Question: I'm trying to extract the cube from the image (looks like a square...). I've used canny and dilate to get the edges and remove the noise.
I'm not even sure if it is possible to get the square out in a robust way.
Advice appreciated!

Thanks.
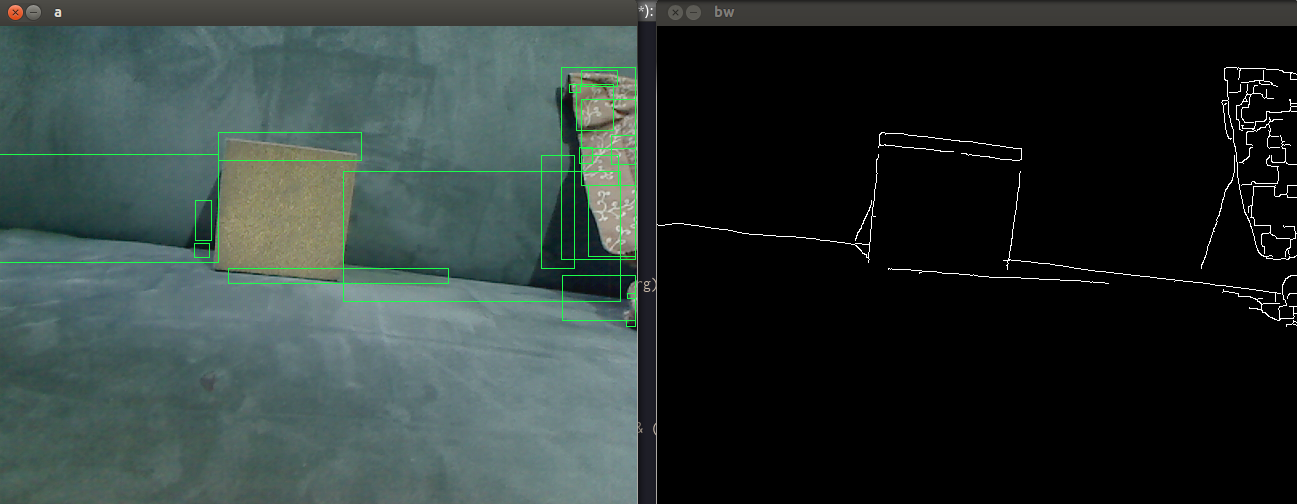
Answer: It's not excessively hard.
Sort all edges by direction. Look for a pair of edges in one direction with another pair 90 degrees rotated. Check for rough proximity. If so, they probably form a rectangle. Check the edge distances to pick the squares from the rectangles, and to discard small squares. Check if you have sufficiently large parts of the edge to be convinced the entire edge must exist. An edge might even be broken in 2. Check if the 4 edges now found delimit an area that is sufficiently uniform.
The last bit is a bit tricky. That's domain knowlegde. Could there be other objects inside the square, and could they touch or overlap the edges of the square?